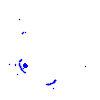
Particle: kaon